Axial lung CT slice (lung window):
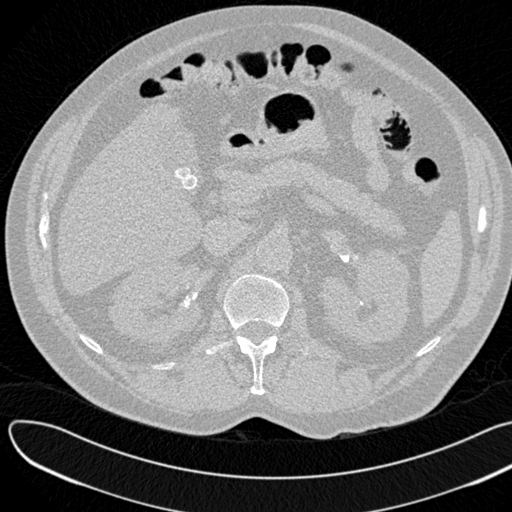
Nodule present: no